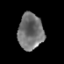
Tissue: prostate
Cell type: T cells
Senescence score: 0.3005
Nuclear area (px): 899
Mean DAPI intensity: 114.644